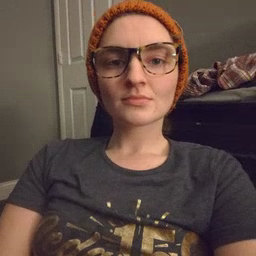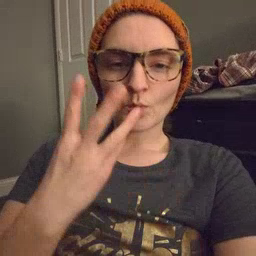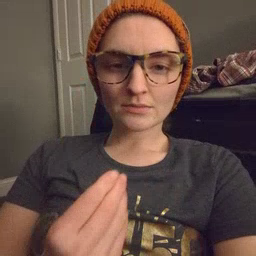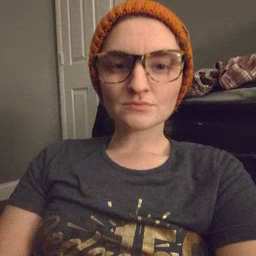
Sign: wet